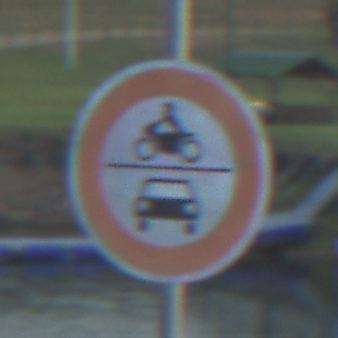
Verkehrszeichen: VerbotKraftfahrzeuge
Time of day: SunriseSunset
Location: Outdoor (RoadRail)
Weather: PartlyCloudy
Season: NotSpecified
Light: Natural